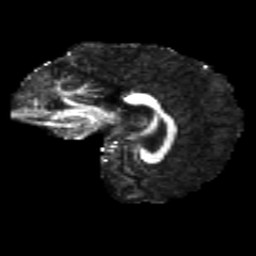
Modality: FA
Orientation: sagittal
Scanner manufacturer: siemens
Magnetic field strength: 3 T
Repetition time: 4.16 s
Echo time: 0.0806 s